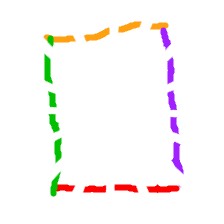
Shape: rectangle